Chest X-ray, AP view. Patient: 47 years old, sex M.
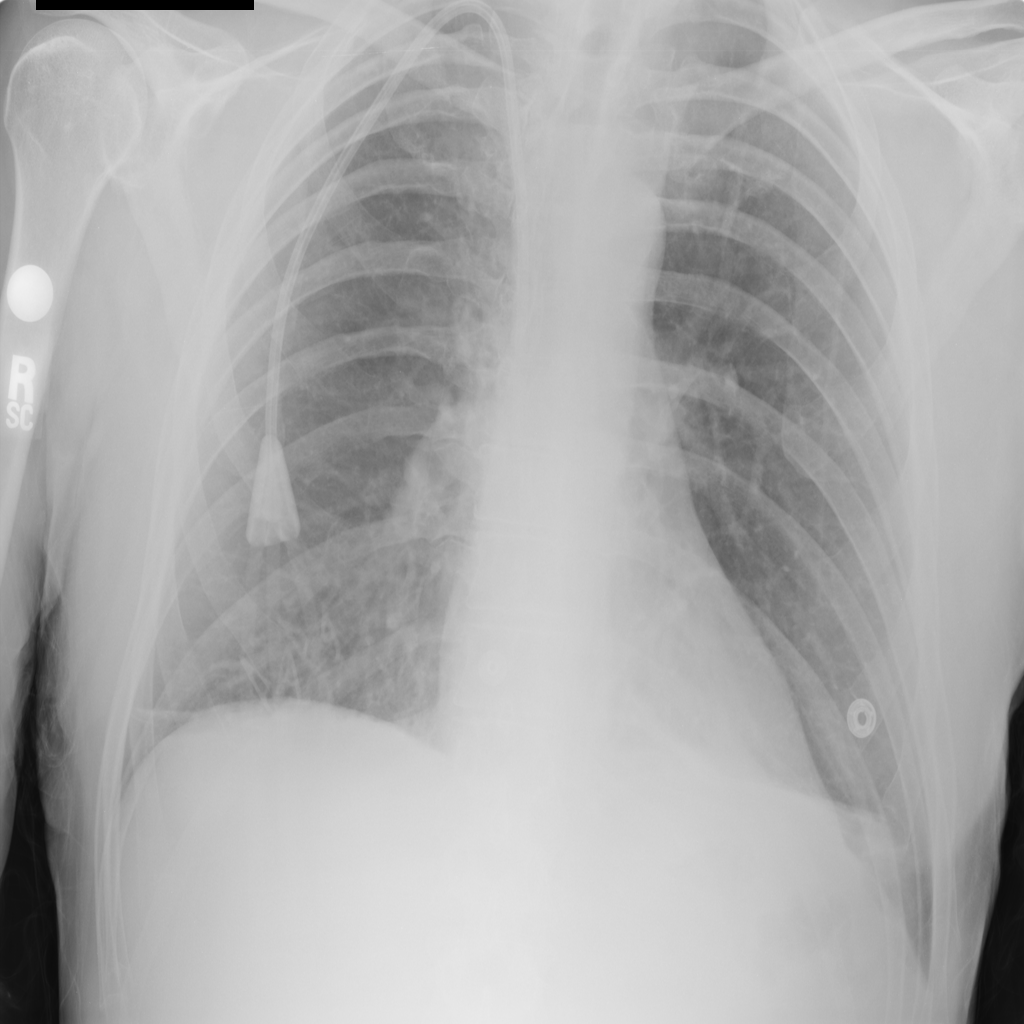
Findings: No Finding